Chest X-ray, PA view. Patient: 31 years old, sex M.
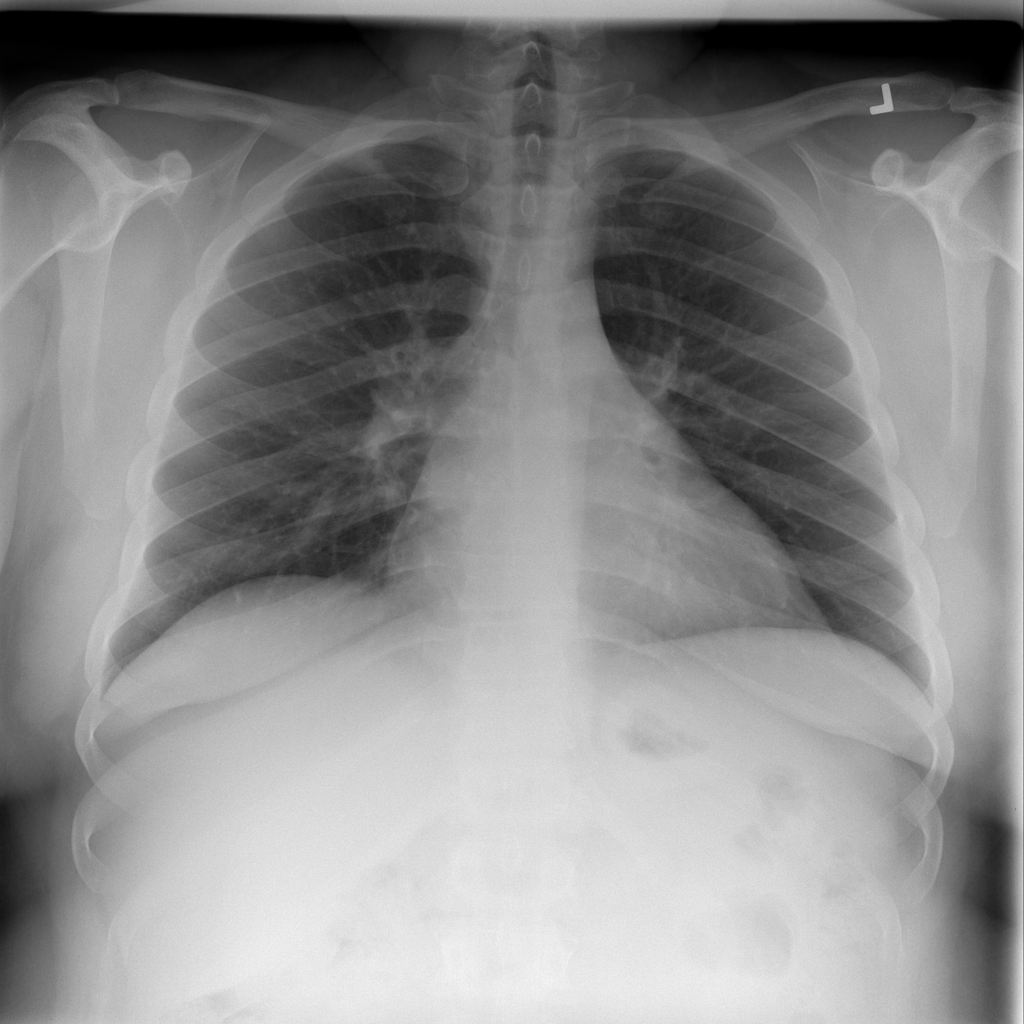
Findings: No Finding